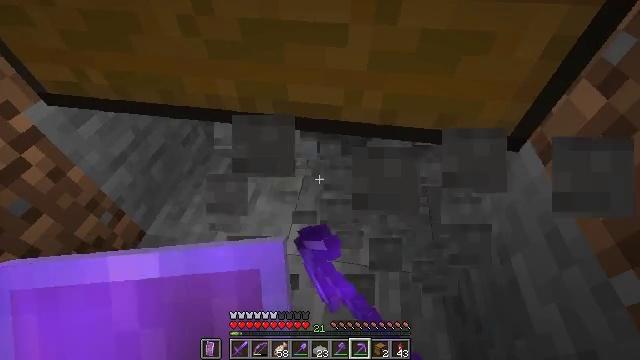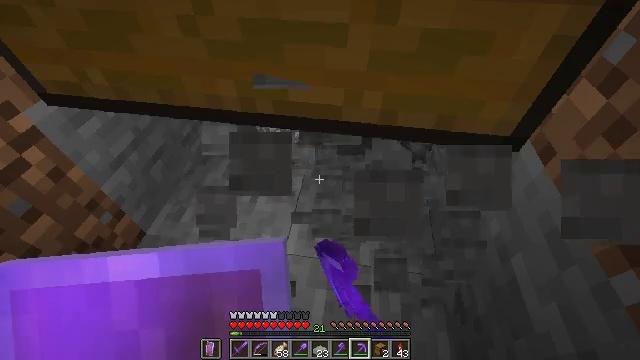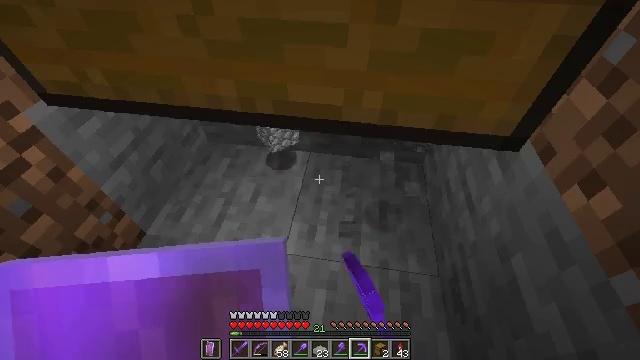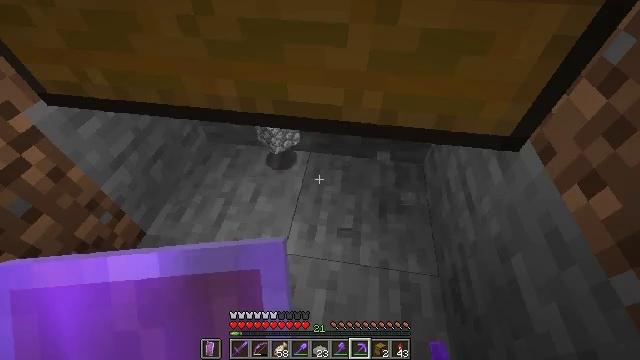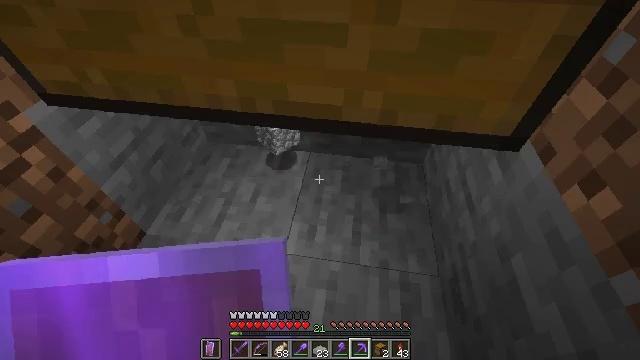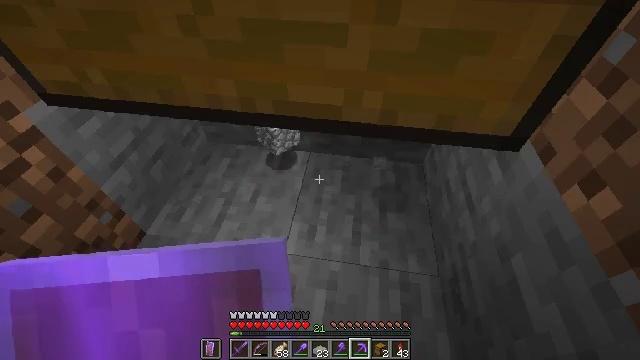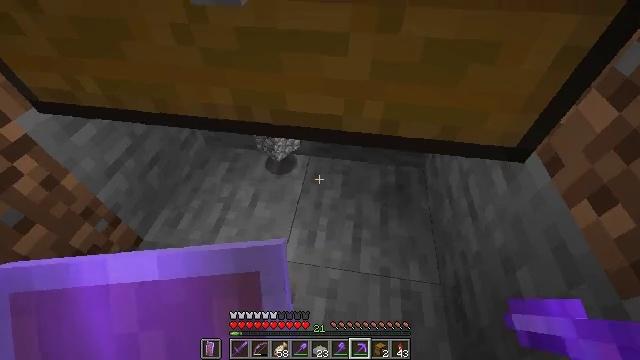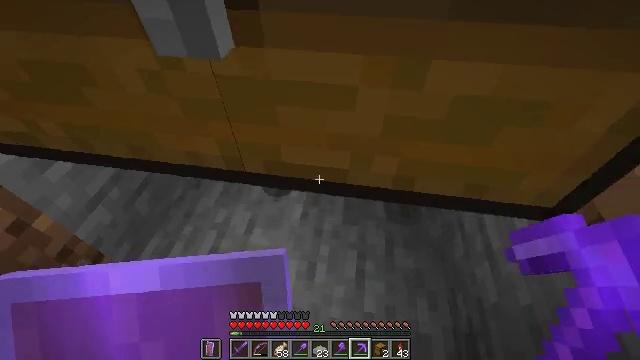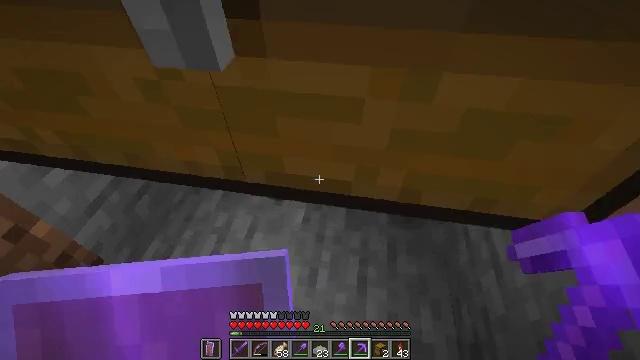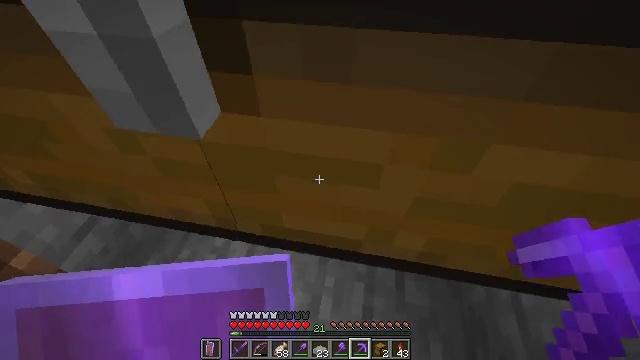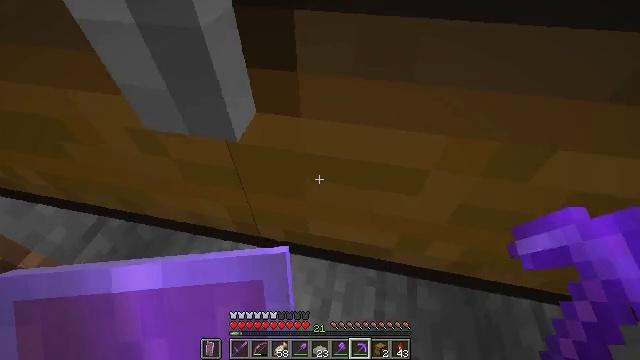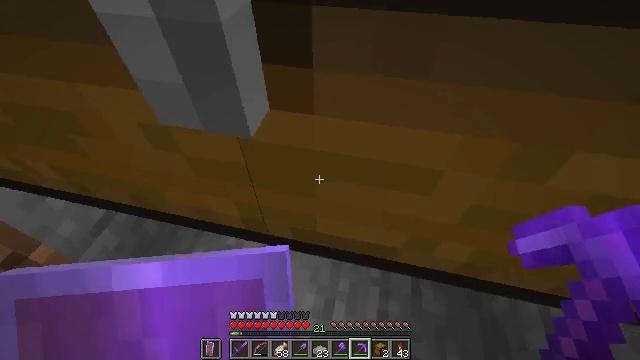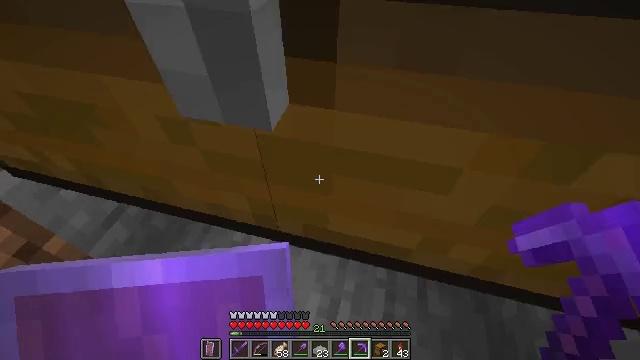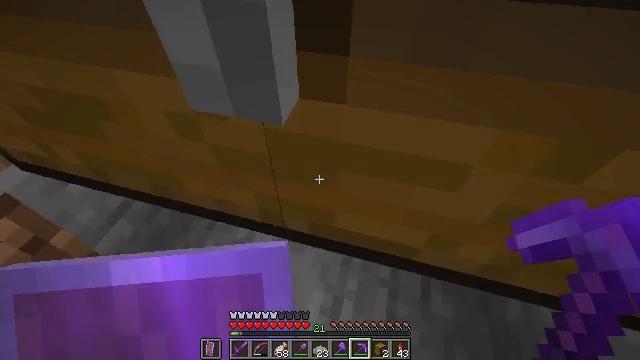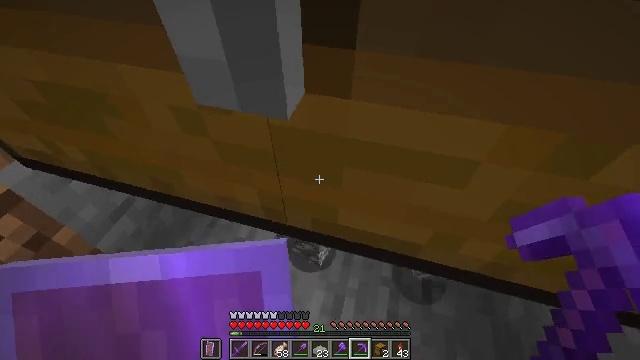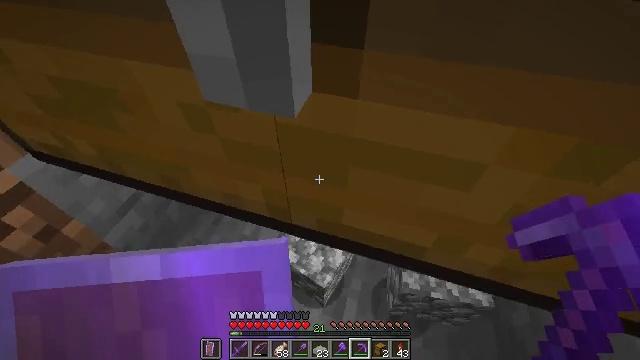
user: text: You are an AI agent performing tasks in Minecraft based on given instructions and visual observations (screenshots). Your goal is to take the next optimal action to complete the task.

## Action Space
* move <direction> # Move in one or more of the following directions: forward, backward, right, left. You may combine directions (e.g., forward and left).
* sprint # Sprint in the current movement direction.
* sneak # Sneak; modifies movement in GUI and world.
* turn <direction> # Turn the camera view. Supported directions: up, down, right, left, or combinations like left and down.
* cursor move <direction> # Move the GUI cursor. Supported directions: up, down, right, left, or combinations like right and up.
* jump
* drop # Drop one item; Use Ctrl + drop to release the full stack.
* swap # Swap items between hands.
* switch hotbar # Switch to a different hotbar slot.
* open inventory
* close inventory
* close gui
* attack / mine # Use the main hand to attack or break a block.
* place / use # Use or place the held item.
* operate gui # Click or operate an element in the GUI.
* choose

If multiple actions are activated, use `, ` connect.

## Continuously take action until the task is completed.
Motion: motion action
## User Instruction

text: Attack the chest to pick it up.
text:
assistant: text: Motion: no_op
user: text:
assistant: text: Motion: no_op
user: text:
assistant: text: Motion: no_op
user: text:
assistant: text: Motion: no_op
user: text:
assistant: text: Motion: no_op
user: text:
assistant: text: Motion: move forward
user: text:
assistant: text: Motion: move forward
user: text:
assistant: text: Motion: move forward
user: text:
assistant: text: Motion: move forward, turn left
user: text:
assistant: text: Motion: move forward
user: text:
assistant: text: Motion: turn left
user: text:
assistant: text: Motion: turn left
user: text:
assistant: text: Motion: no_op
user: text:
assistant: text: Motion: no_op
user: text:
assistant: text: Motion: turn left
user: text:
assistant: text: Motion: turn left
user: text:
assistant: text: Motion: turn left
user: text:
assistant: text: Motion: turn left
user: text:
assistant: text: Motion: turn left
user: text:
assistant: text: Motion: turn left and down
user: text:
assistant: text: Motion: no_op
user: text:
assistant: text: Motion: no_op
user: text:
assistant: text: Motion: turn left
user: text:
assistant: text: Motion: turn left
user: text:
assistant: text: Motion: turn left
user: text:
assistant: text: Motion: turn left
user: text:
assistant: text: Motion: no_op
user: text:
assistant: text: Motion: turn left
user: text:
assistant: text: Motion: turn left
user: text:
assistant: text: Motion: turn left